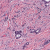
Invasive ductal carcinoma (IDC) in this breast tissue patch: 1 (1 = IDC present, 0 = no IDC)